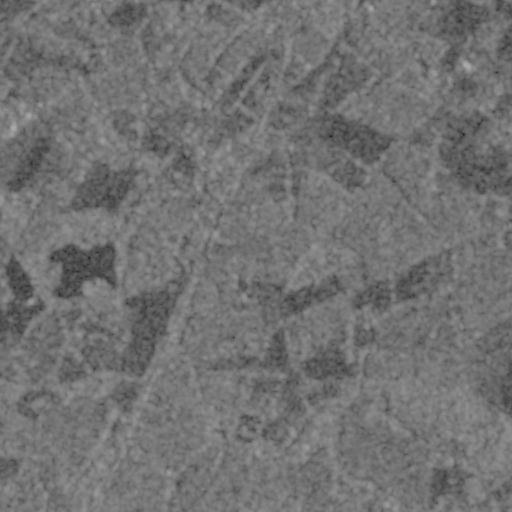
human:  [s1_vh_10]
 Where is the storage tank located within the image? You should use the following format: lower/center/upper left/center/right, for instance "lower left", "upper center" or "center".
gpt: The storage tank is located in the lower left of the image.
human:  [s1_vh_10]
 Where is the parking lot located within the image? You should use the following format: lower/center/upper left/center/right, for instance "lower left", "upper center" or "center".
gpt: There is no parking lot in the image.

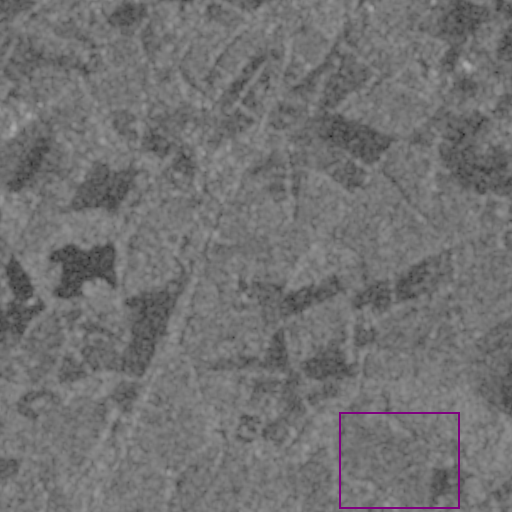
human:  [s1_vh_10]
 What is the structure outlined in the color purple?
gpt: The structure outlined in purple is a crop field.
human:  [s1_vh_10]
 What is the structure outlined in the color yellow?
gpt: There is no yellow outline.